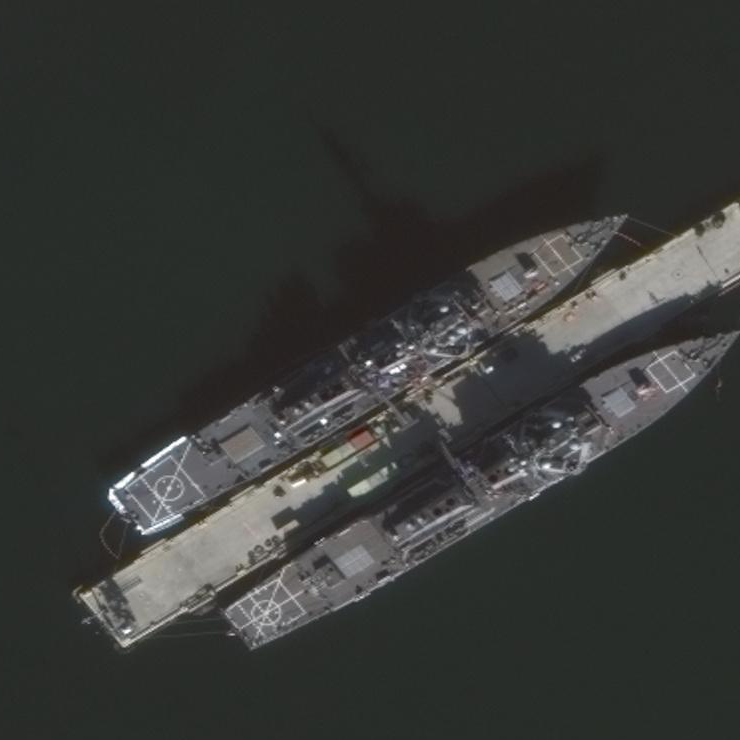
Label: destroyer